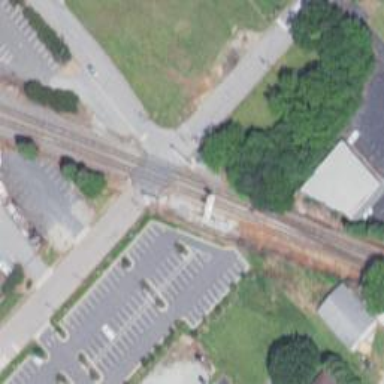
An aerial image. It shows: Railway signal.